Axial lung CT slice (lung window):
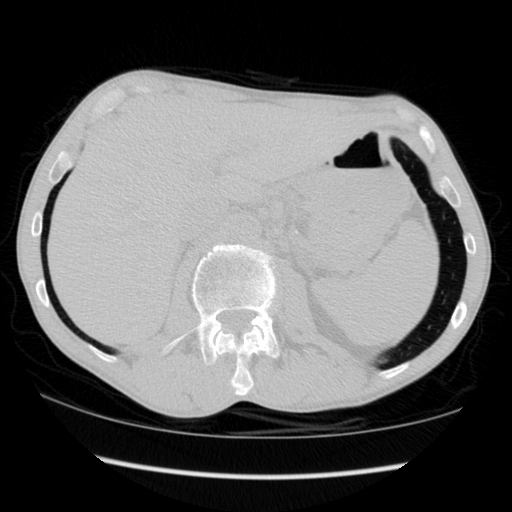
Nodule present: no